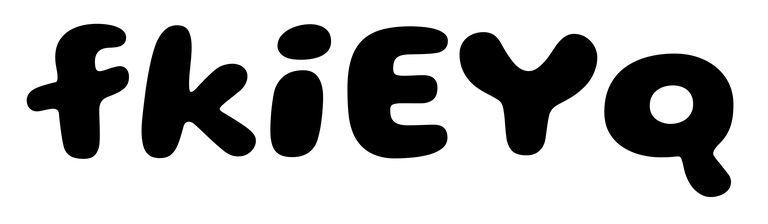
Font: Gluten_Bold